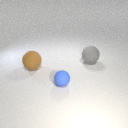
large brown rubber sphere behind small blue rubber sphere